Question: I have included my project dependencies files to C# project from directory in my project with name "Dependencies" that include every file that project need to this project sub directory (because i don't want the project seems crowded and add needed file to "Dependencies" sub directory) but i don't want the sub directory copied to output path. I want only content of sub directory with all structure copied to output path. I don't want use post built Copy command because i have unneeded files and folders that i don't want copied to output directory. Is there any way to do this?
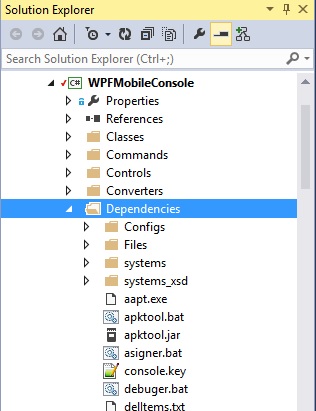
Answer: I often use <URL> "jobs" for this, which allows to save a job description file which tells robocopy what to include and where to copy. So my Post-Build Event would be along the lines of
'''
robocopy $(ProjectDir)\dependencies $(ProjectDir)$(OutDir) /JOB:$(ProjectDir)\dependencies\publish
'''
The job file is then called publish.rcj and also placed in the dep. directory
Another way of doing it is to create a setupproject that gathers the resources you need, but that is even more work :-)
Here goes. ROBOCOPY
'''
robocopy /?
'''
gives you the help you need to figure it out :)
Here is one to get you started:
'''
robocopy c:\source c: arget /S /E /XD systems /XF publish.rcj /NP /NJS /NJH /NFL /NDL /SAVE:publish.rcj
'''
Explanation of some settings:
- - - - -
Now a "trick" (can't seem to make this work correctly from command line):
Open the job file (publish.rcj) and substitute:
'''
/SD:c:\Source With /NOSD
'''
and
'''
/DD:c:\Target With /NODD
'''
-
Now you can call the job like this:
'''
robocopy c:\my_new_source c:\my_new_target /job:publish
'''
And it will use all the paramteres specified in the job description file.